Question: I want to add a custom font. I converted an otf file to ttf, and load them via:
'''
$std = \TCPDF_FONTS::addTTFfont($frutigerStd, 'TrueTypeUnicode', '', 96);
'''
These command seem to do as these values are set, as '$std' will have the value 'frutigerltstdcn'.
And use set them, in my extended 'TCDP' class via:
'''
$this->SetFont($std);
'''
Yet once I open my generated pdf, Adobe Reader will declare:
'''
Cannot extract the embedded font 'AAAAAC+FrutigerLTStd-Cn'.
Some characters may not display or print correctly.
'''
And true enough, the result is a dotted mess:

What am I missing or doing wrong?
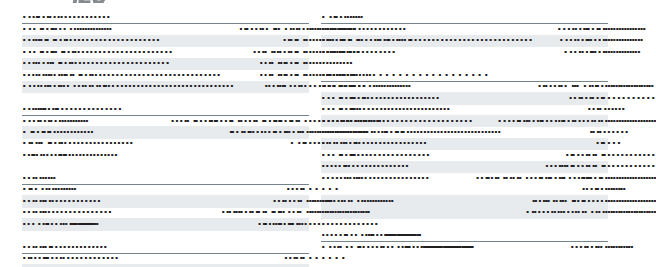
Answer: It turned out that my font was erroneous. It was generated by converting an otf font to ttf, and even though I can use that generated font within MacOS, it has issues with TCDP. Once I got the font as an actual true type file, the issue was resolved.